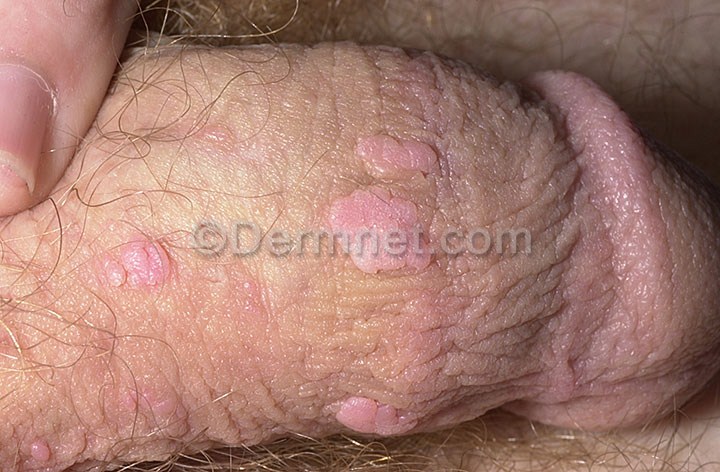
Disease: Herpes HPV and other STDs Photos